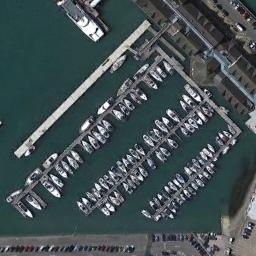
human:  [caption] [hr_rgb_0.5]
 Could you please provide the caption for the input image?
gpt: There were many white ships in the harbor .

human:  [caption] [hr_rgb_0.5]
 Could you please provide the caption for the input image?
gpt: Many yachts moored neatly on the sea next to the harbor next to the building and parking lot .

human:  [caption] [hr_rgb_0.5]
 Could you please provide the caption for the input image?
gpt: The harbor with lots of neatly docked boats is surrounded by some buildings and a parking lot .

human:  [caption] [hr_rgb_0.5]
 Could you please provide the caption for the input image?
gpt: Many ships are in the harbor .

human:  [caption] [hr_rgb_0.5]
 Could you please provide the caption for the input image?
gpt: There are some buildings around the harbor with many ships .